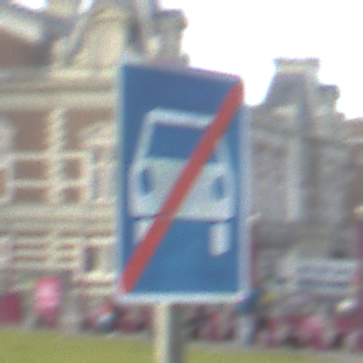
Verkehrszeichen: EndeKraftfahrstrasse
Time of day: MorningAfternoon
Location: Outdoor (Suburban)
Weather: PartlyCloudy
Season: NotSpecified
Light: Natural